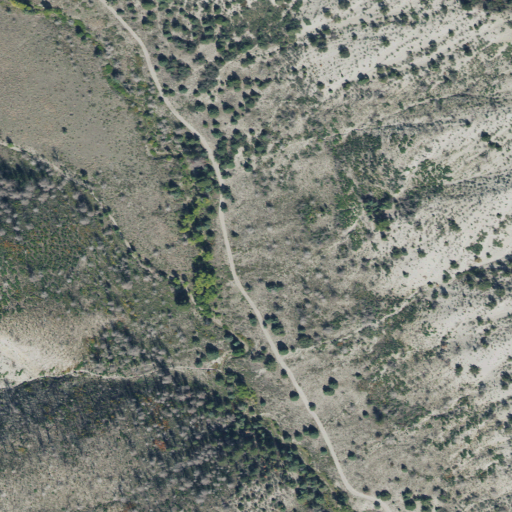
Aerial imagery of valley in Utah named Baker Canyon containing evergreen forest, grassland, deciduous forest, shrub, open development, and low intensity development